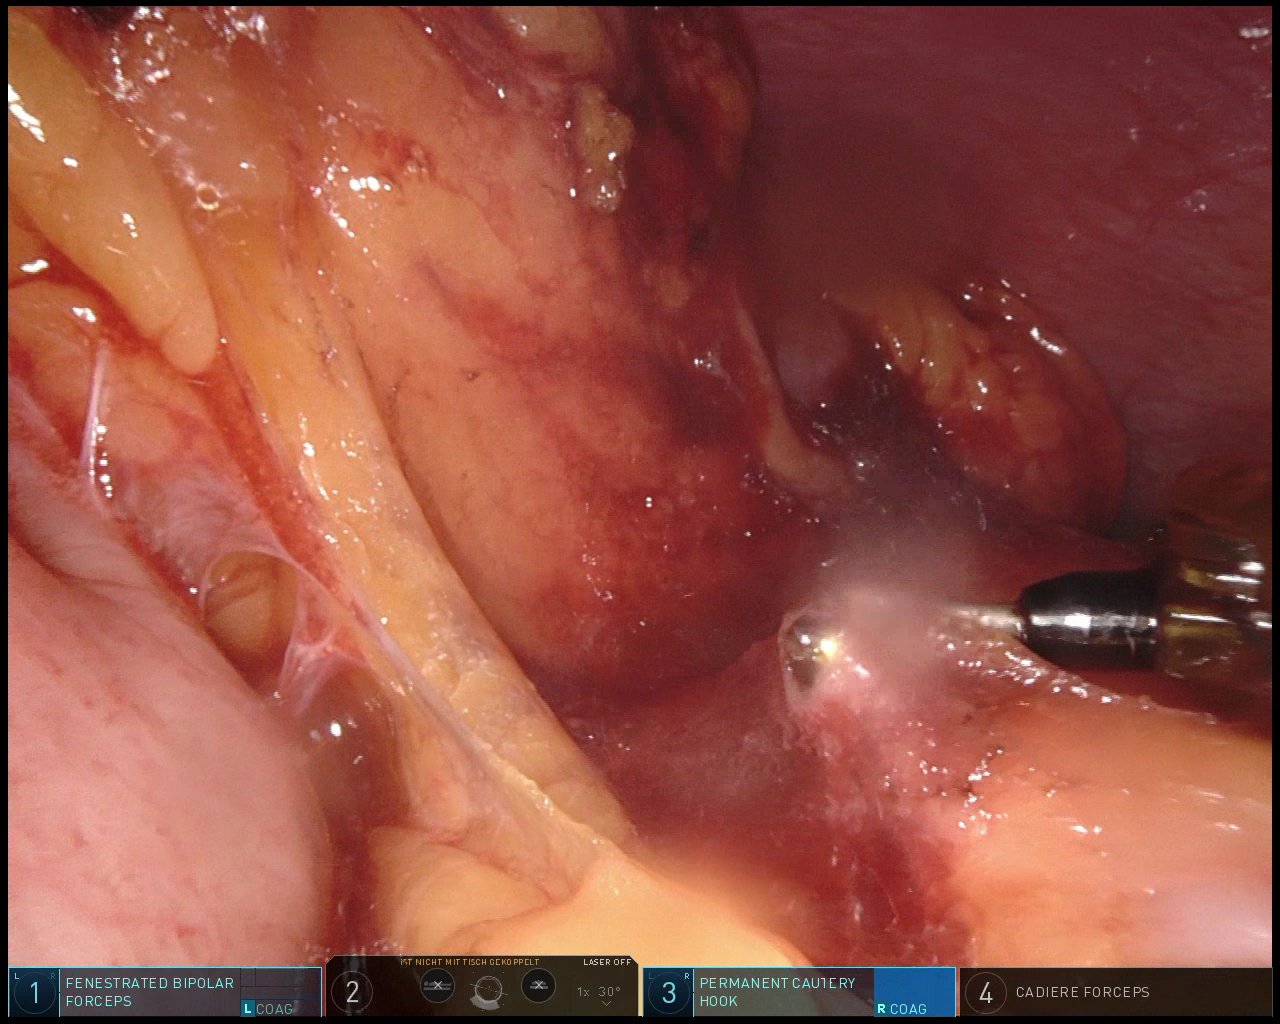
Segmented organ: spleen
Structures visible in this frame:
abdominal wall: yes
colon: yes
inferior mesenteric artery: no
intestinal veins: no
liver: no
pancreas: no
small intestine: no
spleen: yes
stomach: no
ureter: no
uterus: no
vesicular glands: no